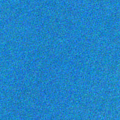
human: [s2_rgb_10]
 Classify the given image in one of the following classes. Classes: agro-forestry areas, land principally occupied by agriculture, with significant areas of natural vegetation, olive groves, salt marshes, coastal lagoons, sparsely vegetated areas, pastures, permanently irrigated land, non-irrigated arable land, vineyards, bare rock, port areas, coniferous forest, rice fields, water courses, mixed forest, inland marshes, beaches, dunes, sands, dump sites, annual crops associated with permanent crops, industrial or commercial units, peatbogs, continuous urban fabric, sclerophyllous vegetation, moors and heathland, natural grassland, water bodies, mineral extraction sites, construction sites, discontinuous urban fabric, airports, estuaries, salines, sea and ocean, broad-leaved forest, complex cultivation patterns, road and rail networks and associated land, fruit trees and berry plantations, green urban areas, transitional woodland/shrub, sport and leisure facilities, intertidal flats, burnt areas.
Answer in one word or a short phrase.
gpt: sea and ocean